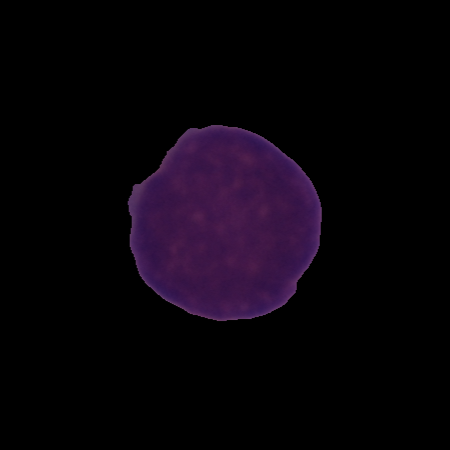
Label: cancer